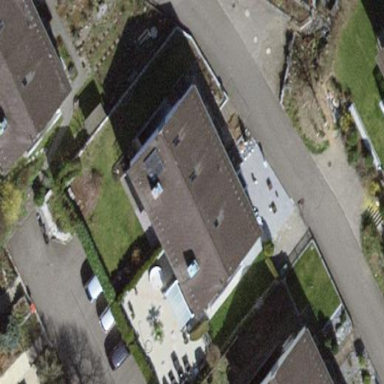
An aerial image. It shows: Building with tile roof.